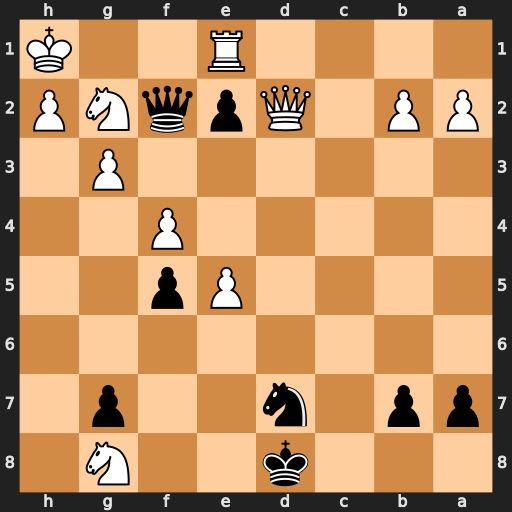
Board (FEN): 3k2N1/pp1n2p1/8/4Pp2/5P2/6P1/PP1QpqNP/4R2K
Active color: b
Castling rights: -
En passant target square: -
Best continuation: Qf1+ Rxf1 exf1=Q#